Question: I am not sure how to approach this problem.
I have a sequence A={x1,x2....xn}
the problem is to find B:
B= {min(x1,x2....xn),min(x2....xn),(x3,x4....xn)...........min(xn-1,xn),xn}
I need to find a parallel algorithm EREW that will solve the problem in O(logn).
So far I know that it takes log(n) to find the minimum in a list of n elements with with n/2 processors. (the depth of a tree)
However because I need the algorithm to be EREW (exclusive reading and exclusive writing) each processor must read every element separately and that's why I am having a problem to solve it.. in logn..
in the picture I attached I was looking at an example of n=8.
so I have A={1,5,4,3,6,9,10,3}
I was trying to get the suffixes from the tree (in logn).. but I could get only the suffix of
min(a7,a8}
min{a5,a6,a7,a8}
min{a1,a2,a3,a4,a5,a6,a7,a8}
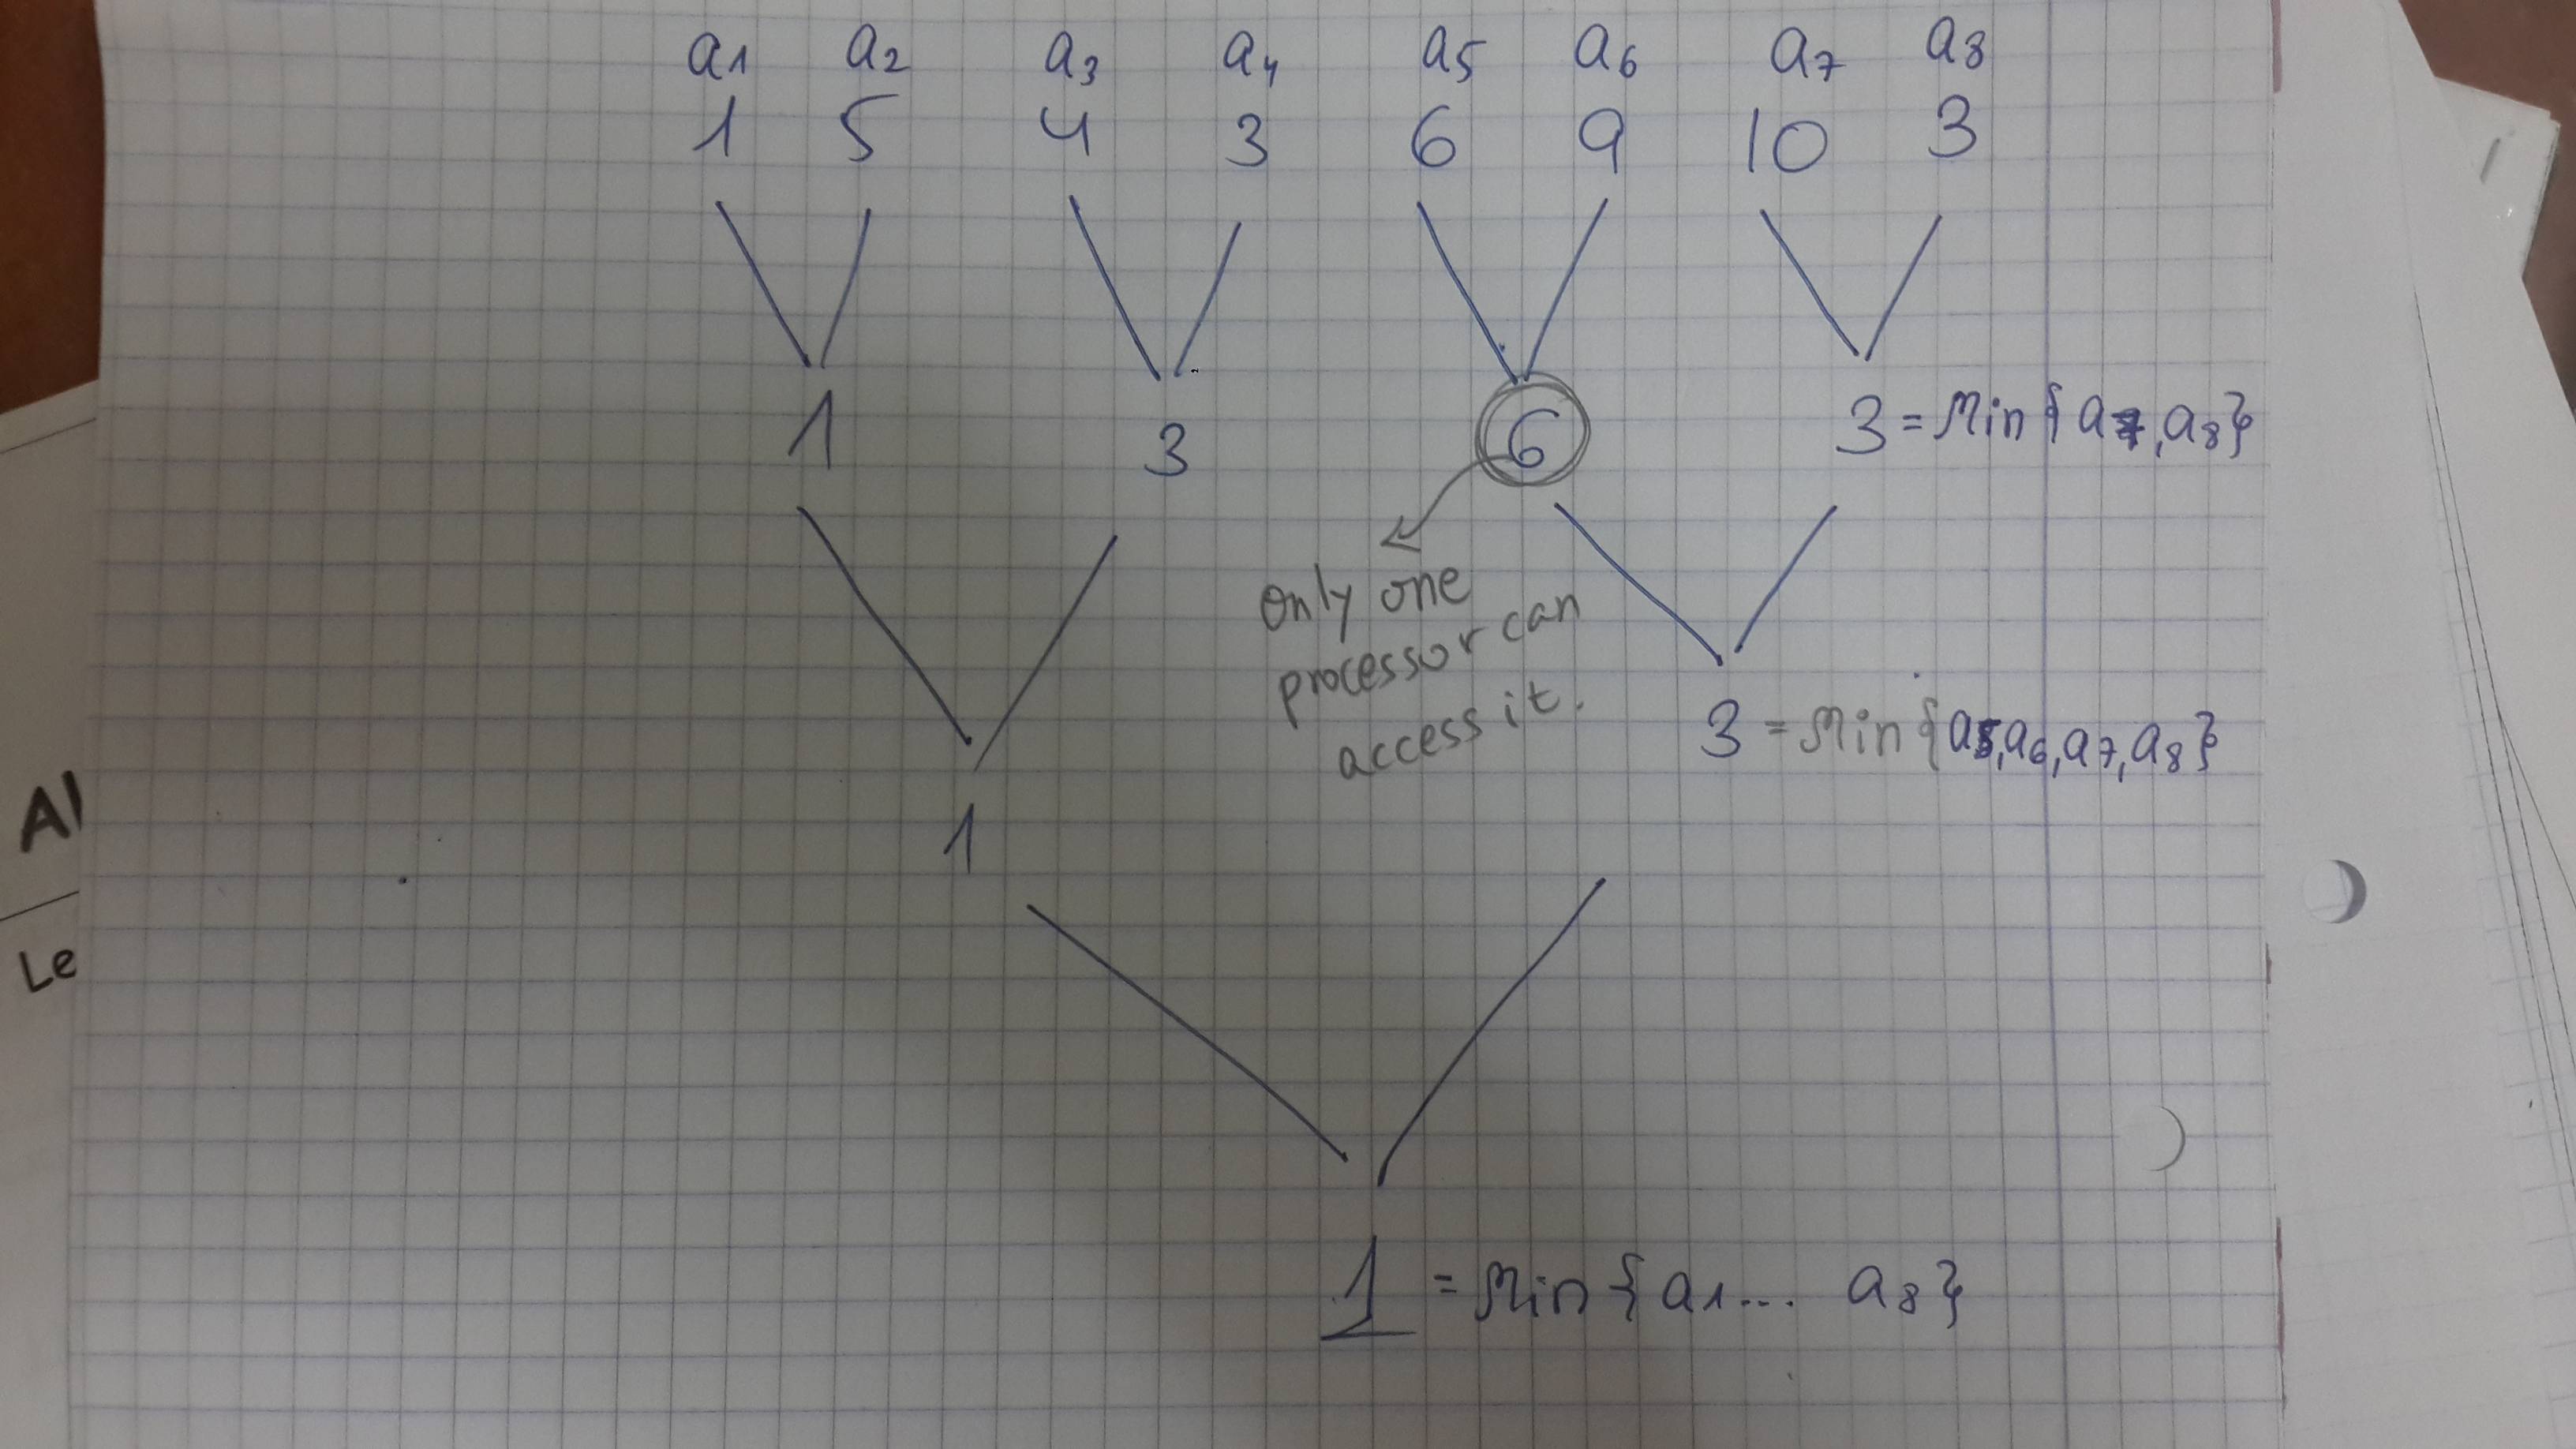
Answer: You can indeed use your binary tree to solve the problem:
Build the tree you drawed in your question. Do so layer by layer, top to bottom. All accesses are independent, so you can process a layer in O(1). You now have the range minimum written in every node.
Pseudocode:
'''
for i in [0..log n]: # layer 0 = top level in your drawing
parallel for each node in layer i:
node.min = min(node.left.min, node.right.min)
'''
Process the tree from bottom to top. Write into every node the minimum of all the nodes to the right from it in the same layer. The range minima from phase 1 can be used for that.
The leafs now have all the information they need to calculate their respective suffix minimum.
Pseudocode:
'''
root.right_min = infinity
for i in [log n..1]:
parallel for each node in layer i:
node.right.right_min = node.right_min
node.left.right_min = min(node.right.min, node.right_min)
B = [min(node.min, node.right_min) for each node in layer 0]
'''